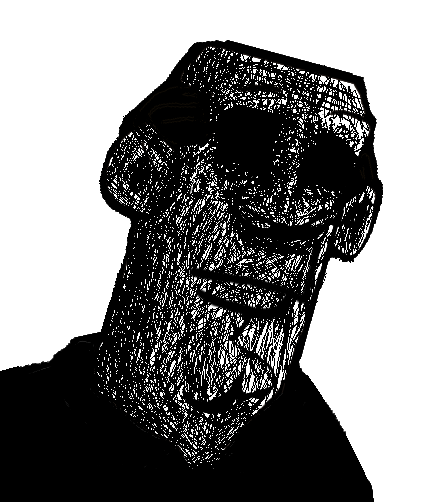
Label: 5_Withered_Wojak